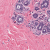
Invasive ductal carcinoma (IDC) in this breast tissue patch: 0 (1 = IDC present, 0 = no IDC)